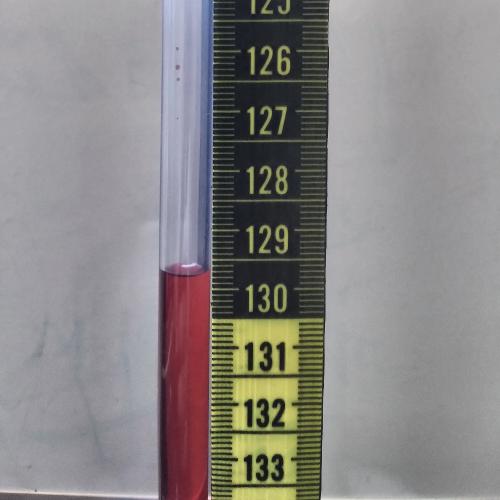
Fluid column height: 129.7 cm